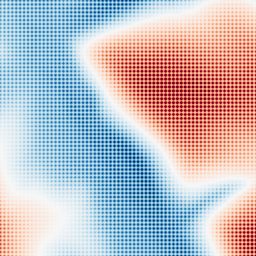
Category: multiscale
Decomposition family: dog
Decomposition parameters: sigma_low: 5
sigma_high: 100
Upsampling method: sinc_blackman
Upsampling parameters: scale: 8
kernel_size: 8
Upsampling scale: 8